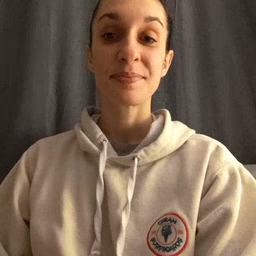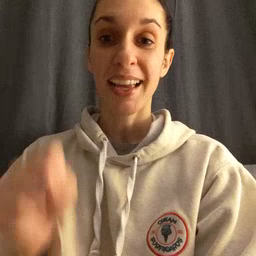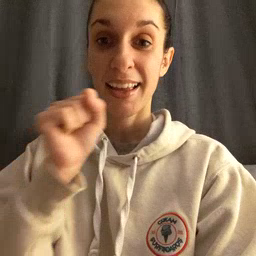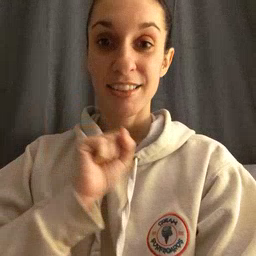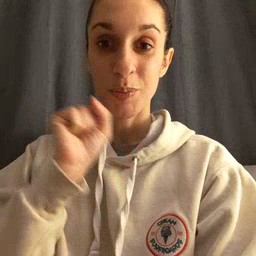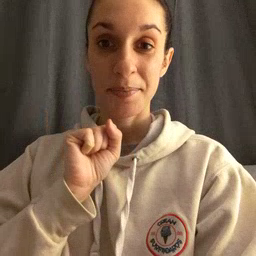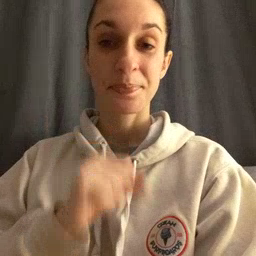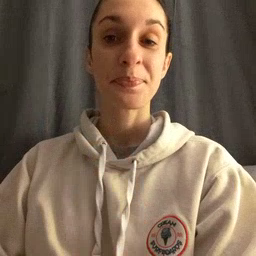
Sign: icecream